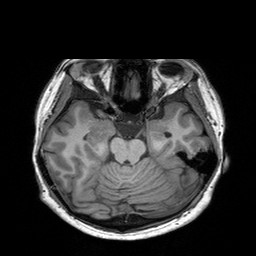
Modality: T1w
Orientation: coronal